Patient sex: M
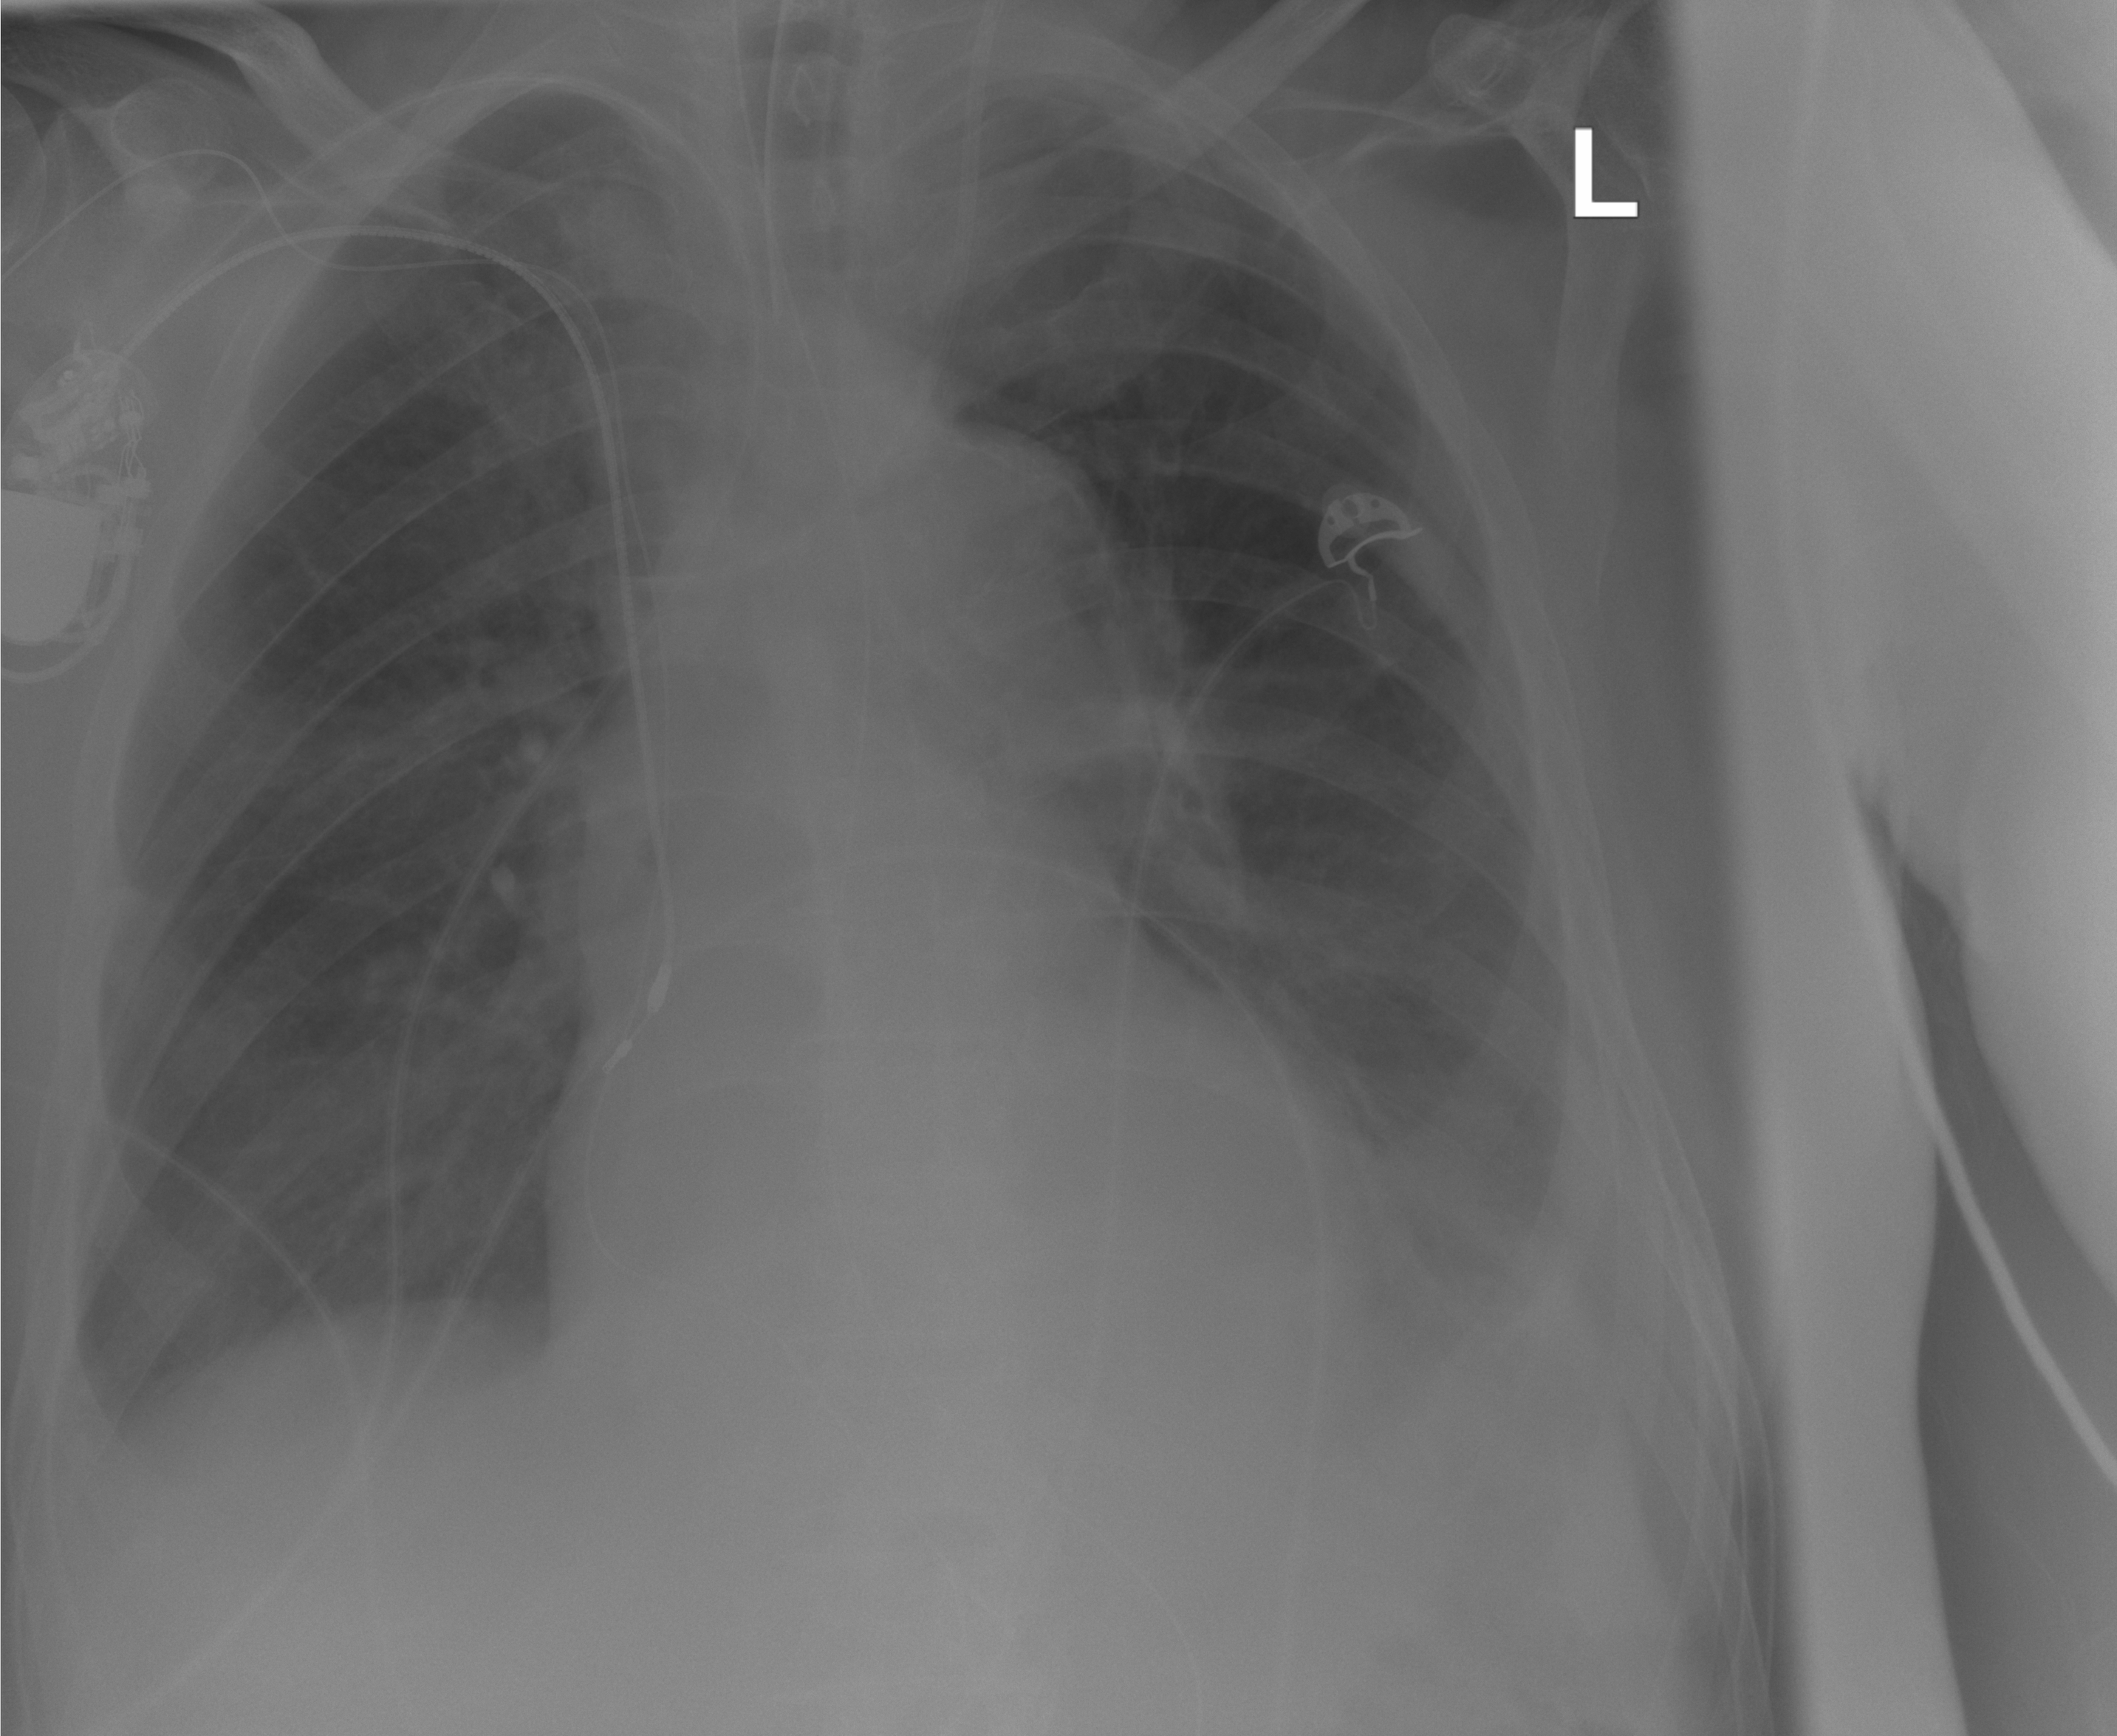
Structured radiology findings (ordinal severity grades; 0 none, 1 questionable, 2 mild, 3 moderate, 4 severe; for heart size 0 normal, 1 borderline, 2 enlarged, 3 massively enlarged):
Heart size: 2
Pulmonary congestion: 0
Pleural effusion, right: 1
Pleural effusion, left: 2
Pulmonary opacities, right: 0
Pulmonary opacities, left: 0
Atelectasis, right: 2
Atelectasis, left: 2